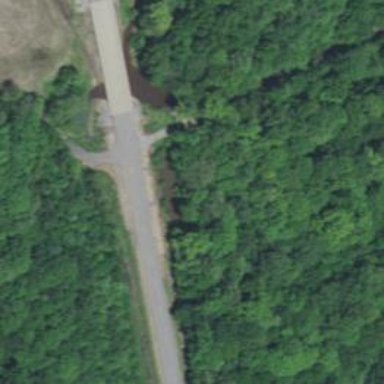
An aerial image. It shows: Secondary road.